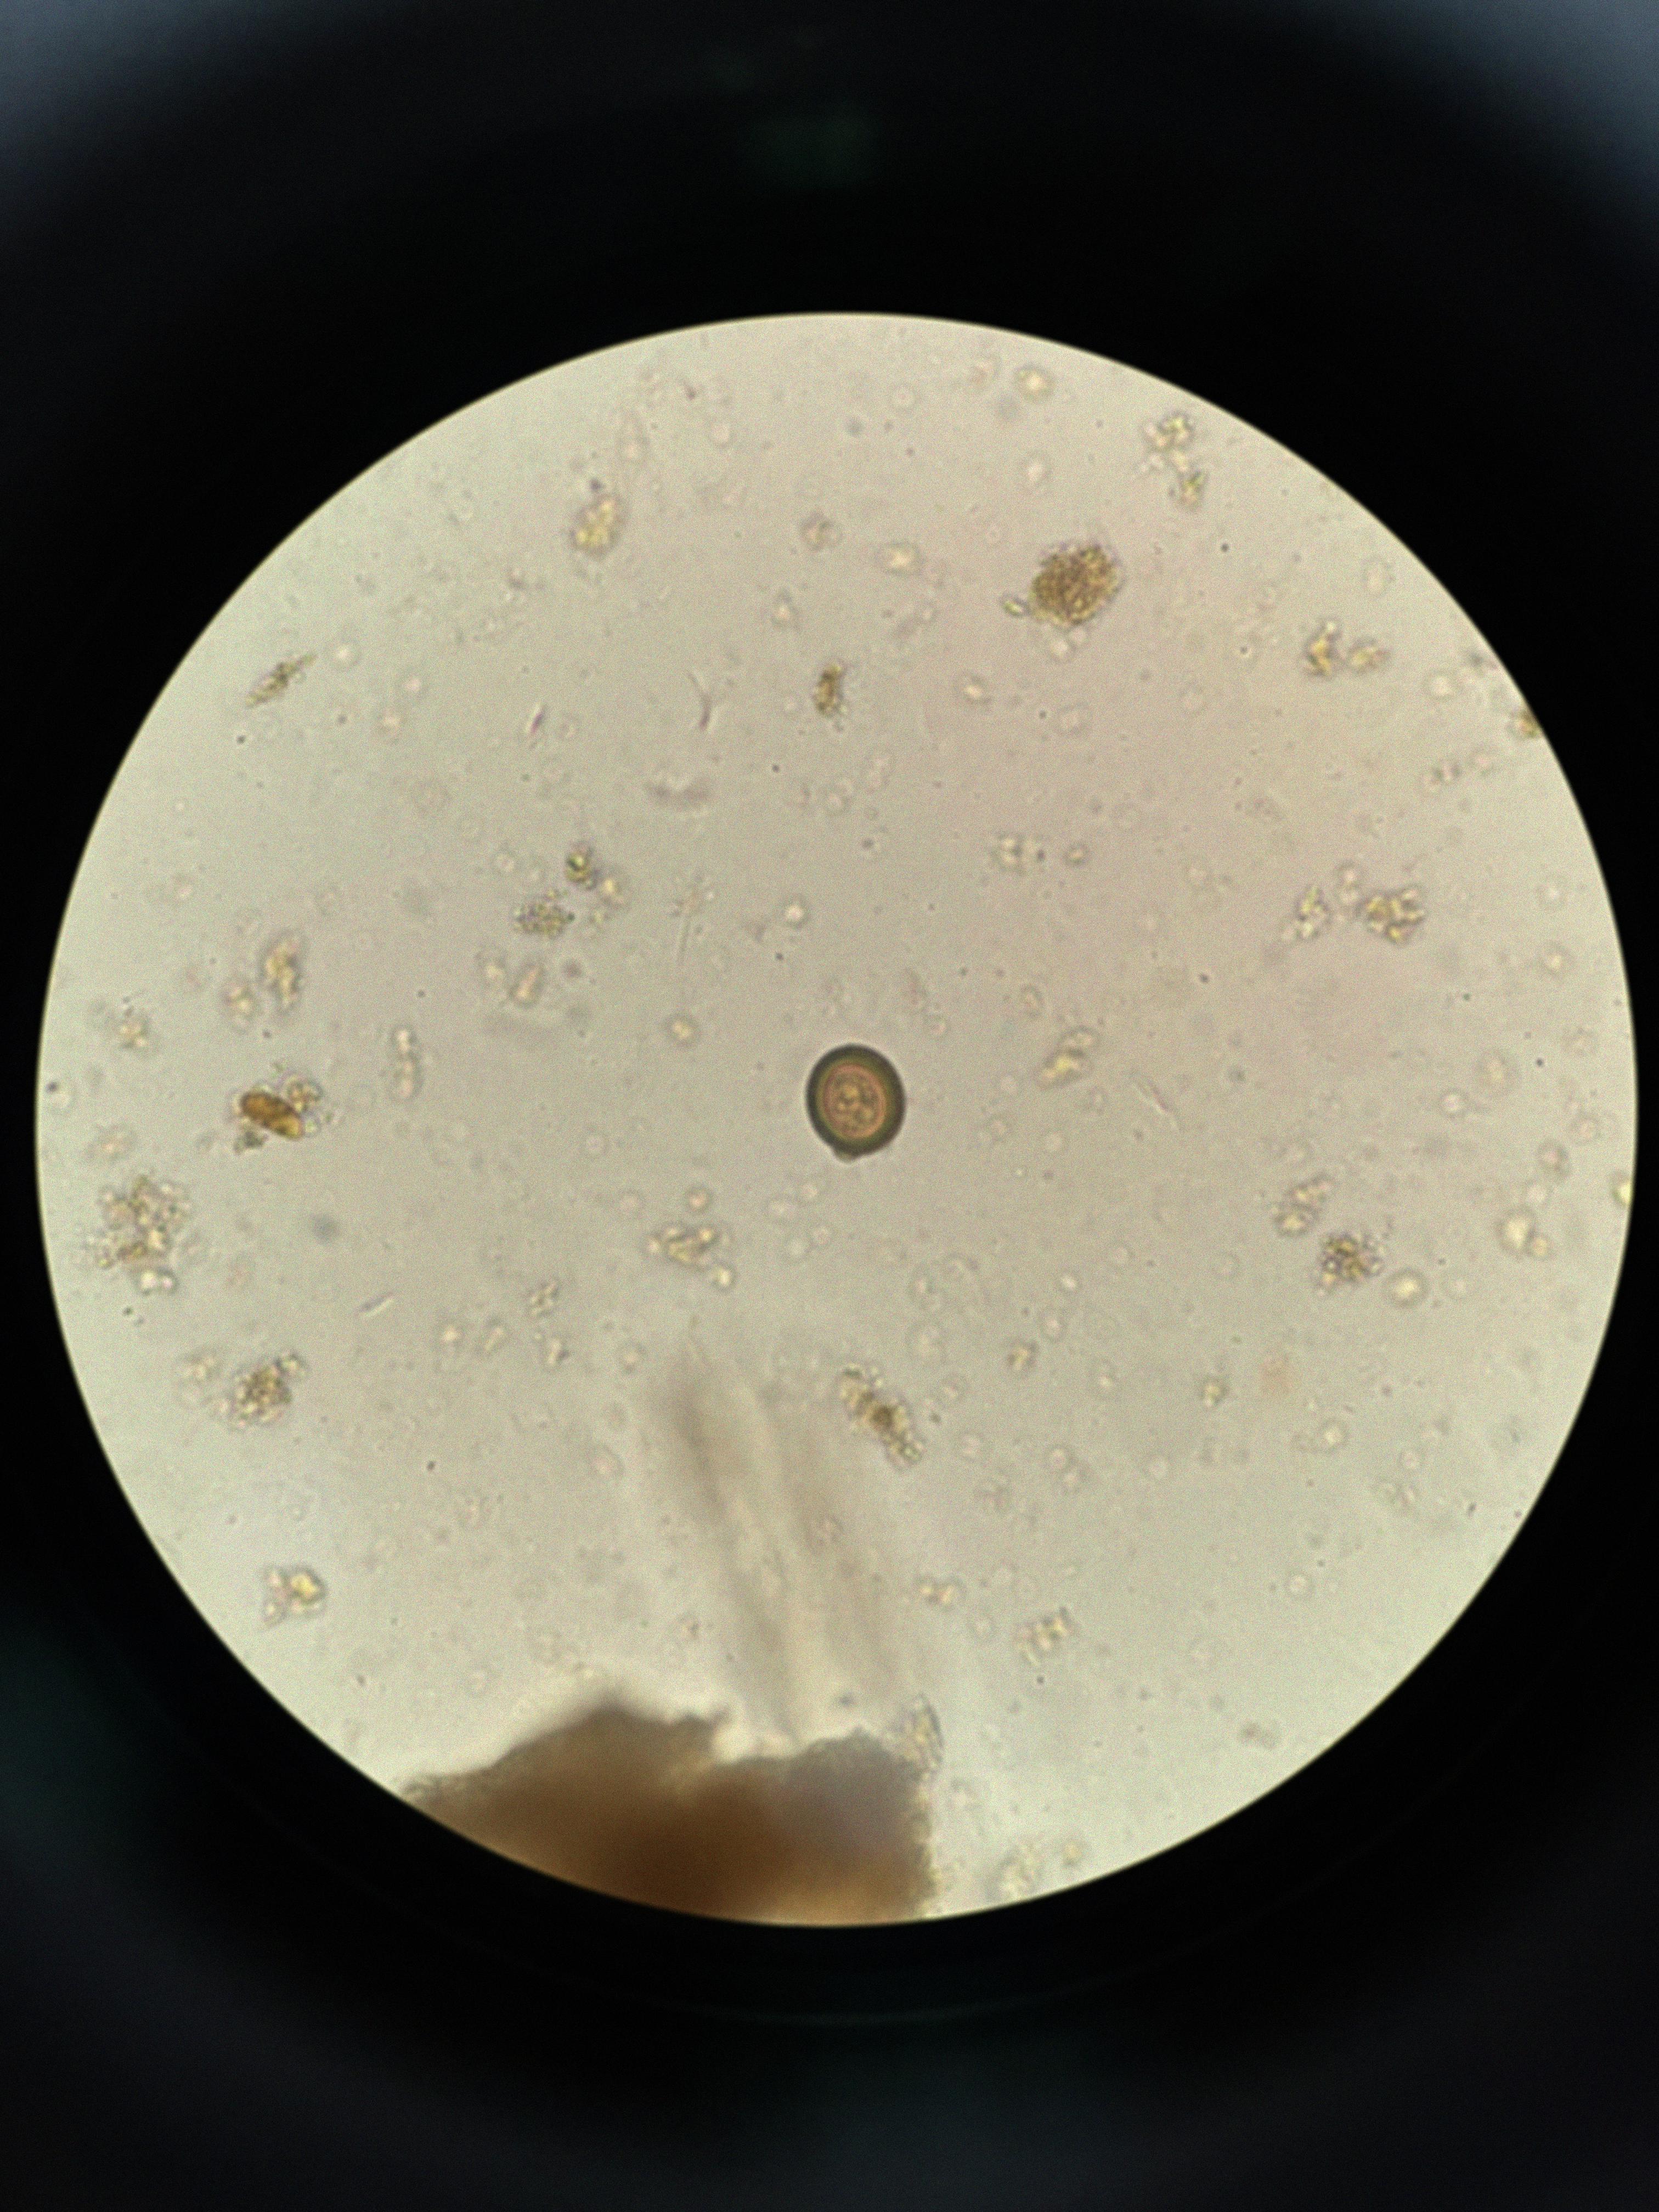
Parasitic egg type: Taenia spp. egg